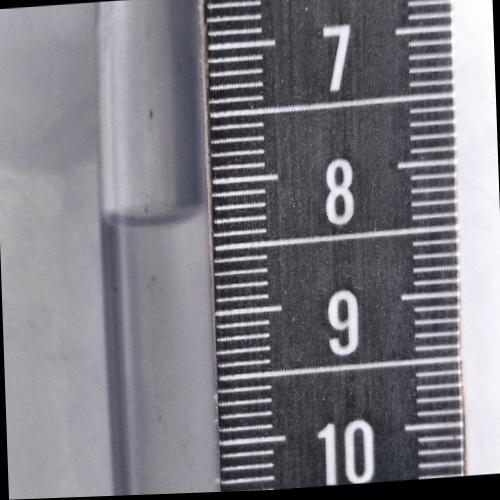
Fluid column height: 8.2 cm